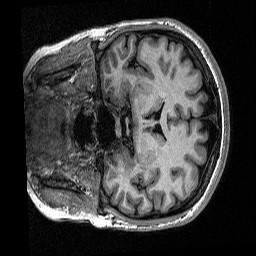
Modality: T1w
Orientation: coronal
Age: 21
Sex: female
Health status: healthy
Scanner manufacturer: siemens
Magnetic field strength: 1.5 T
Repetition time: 2.73 s
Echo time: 0.00357 s